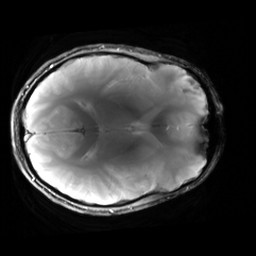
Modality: T2starw
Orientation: axial
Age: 27
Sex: male
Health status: healthy
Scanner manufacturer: siemens
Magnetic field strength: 3 T
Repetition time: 0.7 s
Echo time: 0.02 s